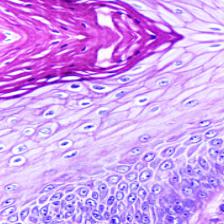
Diagnosis: OSCC